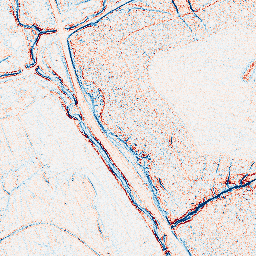
Category: edge_preserving
Decomposition family: anisotropic_diffusion
Decomposition parameters: iterations: 5
kappa: 30
gamma: 0.05
Upsampling method: quartic
Upsampling parameters: scale: 8
Upsampling scale: 8